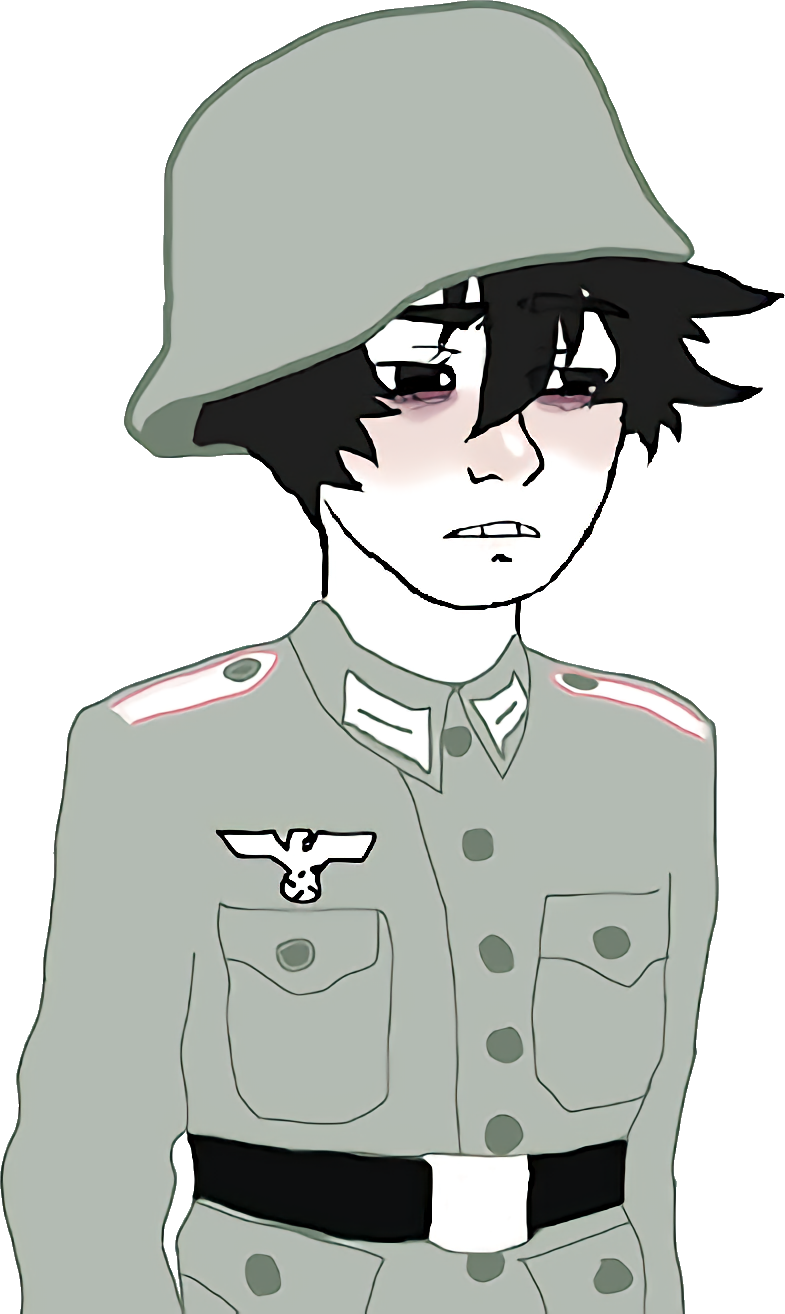
Label: 5_Twinkjak